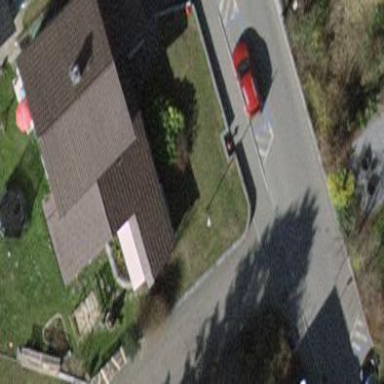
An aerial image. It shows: Detached building.